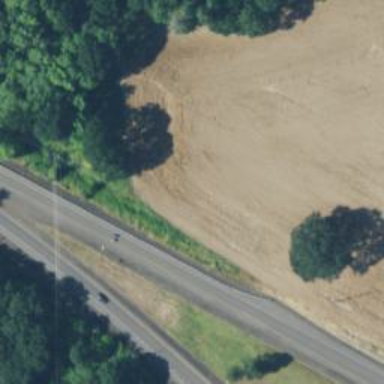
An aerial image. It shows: Connector road at trunk highway level.